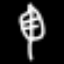
Label: leaf